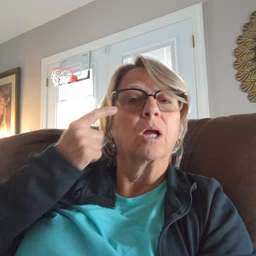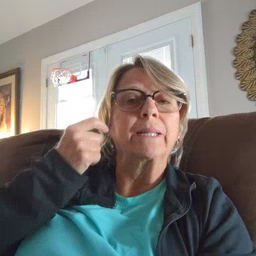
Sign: owie